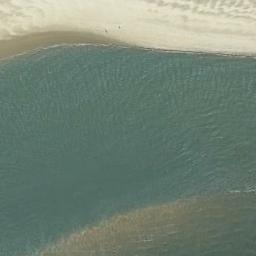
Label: beach